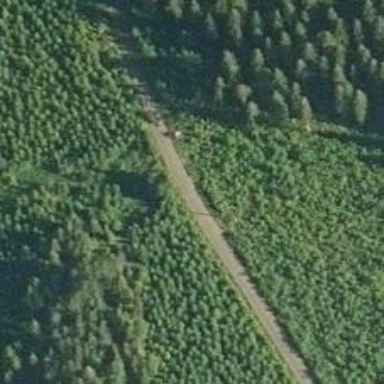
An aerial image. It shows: Unclassified road.